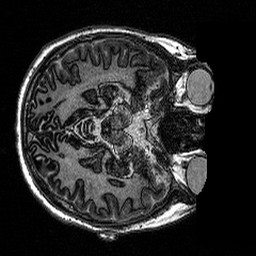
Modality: MP2RAGE
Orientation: axial
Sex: female
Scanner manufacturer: siemens
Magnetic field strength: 3 T
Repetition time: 5 s
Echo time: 0.00292 s